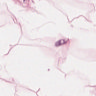
Metastatic tissue present: no